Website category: university
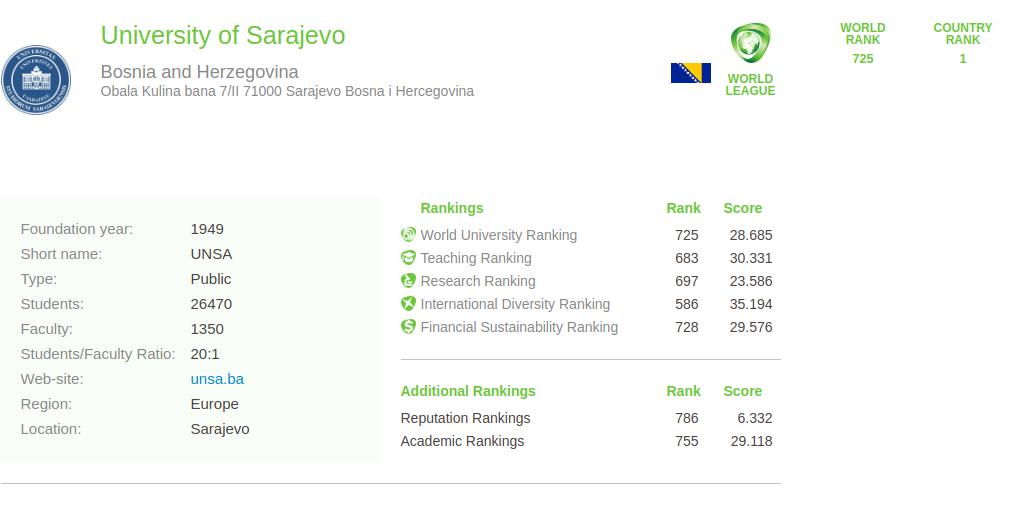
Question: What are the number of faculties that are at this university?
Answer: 1350

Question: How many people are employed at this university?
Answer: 1350

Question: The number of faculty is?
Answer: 1350

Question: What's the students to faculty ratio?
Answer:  20 : 1

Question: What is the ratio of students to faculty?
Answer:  20 : 1

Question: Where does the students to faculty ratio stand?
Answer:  20 : 1

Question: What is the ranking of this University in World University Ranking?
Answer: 725

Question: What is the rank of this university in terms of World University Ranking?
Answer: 725

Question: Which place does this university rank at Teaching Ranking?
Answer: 683

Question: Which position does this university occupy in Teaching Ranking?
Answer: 683

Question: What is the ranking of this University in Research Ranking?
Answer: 697

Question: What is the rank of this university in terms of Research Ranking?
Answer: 697

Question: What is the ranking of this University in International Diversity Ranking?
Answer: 586

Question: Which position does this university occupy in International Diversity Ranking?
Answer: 586

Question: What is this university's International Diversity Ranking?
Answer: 586

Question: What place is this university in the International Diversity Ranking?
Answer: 586

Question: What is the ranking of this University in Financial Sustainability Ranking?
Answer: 728

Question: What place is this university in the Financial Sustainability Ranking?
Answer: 728

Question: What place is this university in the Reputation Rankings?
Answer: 786

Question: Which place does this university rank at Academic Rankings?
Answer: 755

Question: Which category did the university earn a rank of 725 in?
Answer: World University Ranking

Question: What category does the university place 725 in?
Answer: World University Ranking

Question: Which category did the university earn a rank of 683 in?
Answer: Teaching Ranking

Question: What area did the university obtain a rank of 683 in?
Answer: Teaching Ranking

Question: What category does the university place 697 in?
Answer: Research Ranking

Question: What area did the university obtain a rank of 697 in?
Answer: Research Ranking

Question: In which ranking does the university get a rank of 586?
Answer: International Diversity Ranking

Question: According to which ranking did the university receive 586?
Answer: International Diversity Ranking

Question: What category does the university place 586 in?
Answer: International Diversity Ranking

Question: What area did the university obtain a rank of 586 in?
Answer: International Diversity Ranking

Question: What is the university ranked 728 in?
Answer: Financial Sustainability Ranking

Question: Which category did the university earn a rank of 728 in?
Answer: Financial Sustainability Ranking

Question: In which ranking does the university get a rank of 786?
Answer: Reputation Rankings

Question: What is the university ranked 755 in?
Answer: Academic Rankings

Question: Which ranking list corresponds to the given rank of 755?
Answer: Academic Rankings

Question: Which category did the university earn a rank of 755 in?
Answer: Academic Rankings

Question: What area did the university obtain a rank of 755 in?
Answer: Academic Rankings

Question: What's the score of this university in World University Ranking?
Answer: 28.685

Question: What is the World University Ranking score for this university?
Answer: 28.685

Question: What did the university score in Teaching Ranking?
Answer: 30.331

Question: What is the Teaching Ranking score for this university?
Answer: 30.331

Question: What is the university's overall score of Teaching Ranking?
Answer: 30.331

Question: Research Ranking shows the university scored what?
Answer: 23.586

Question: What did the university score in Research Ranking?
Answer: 23.586

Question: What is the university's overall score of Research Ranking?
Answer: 23.586

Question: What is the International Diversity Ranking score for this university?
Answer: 35.194

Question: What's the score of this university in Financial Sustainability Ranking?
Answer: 29.576

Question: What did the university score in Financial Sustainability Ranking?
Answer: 29.576

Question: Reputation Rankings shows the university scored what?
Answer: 6.332

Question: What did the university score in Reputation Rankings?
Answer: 6.332

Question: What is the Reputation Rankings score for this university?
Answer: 6.332

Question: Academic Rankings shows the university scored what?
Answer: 29.118

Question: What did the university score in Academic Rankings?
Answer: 29.118

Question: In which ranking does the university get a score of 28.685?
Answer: World University Ranking

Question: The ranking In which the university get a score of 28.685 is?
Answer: World University Ranking

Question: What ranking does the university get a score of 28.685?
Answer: World University Ranking

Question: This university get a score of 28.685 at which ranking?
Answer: World University Ranking

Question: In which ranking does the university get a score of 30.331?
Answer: Teaching Ranking

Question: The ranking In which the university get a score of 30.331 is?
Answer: Teaching Ranking

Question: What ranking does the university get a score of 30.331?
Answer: Teaching Ranking

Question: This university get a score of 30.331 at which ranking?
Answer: Teaching Ranking

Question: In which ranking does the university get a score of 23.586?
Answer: Research Ranking

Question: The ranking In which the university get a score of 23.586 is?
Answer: Research Ranking

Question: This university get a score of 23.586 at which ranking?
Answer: Research Ranking